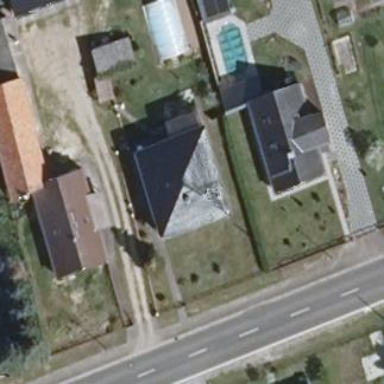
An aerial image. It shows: House with pyramidal grey roof.